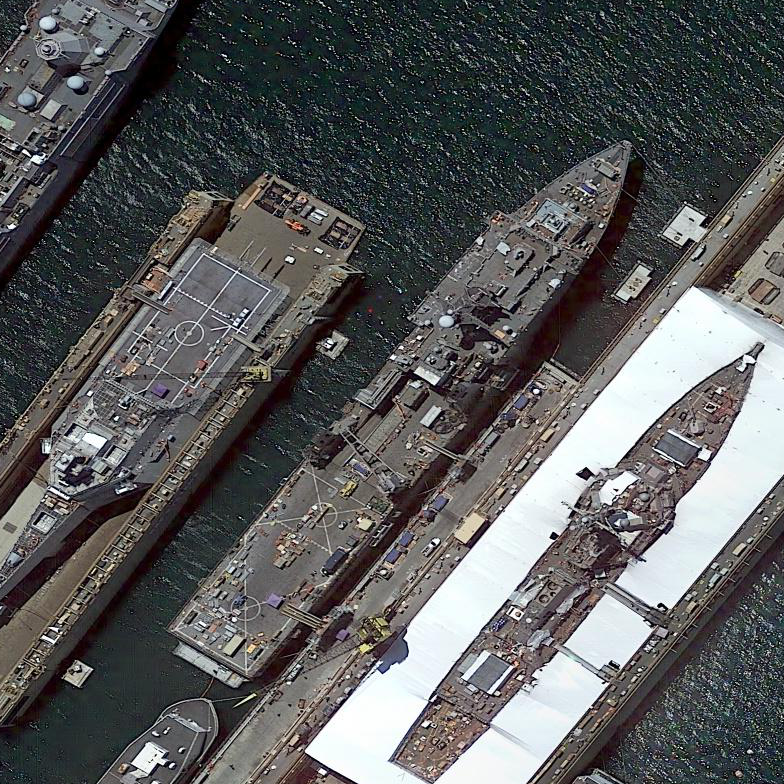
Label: combat